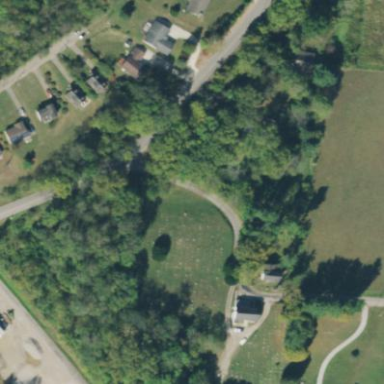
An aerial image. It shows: Graveyard.